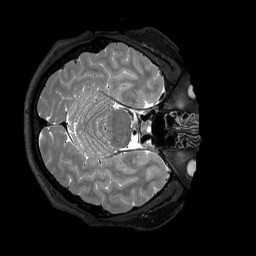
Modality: T2w
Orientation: axial